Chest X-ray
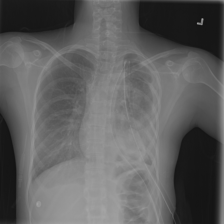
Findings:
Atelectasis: positive
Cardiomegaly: negative
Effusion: negative
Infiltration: negative
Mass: negative
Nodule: negative
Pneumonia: negative
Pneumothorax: positive
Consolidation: negative
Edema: negative
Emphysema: negative
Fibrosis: negative
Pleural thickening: positive
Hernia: negative